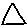
Label: triangle